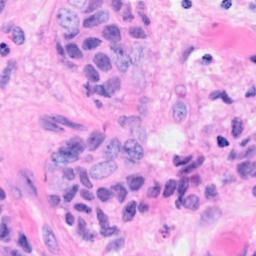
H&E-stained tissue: Breast